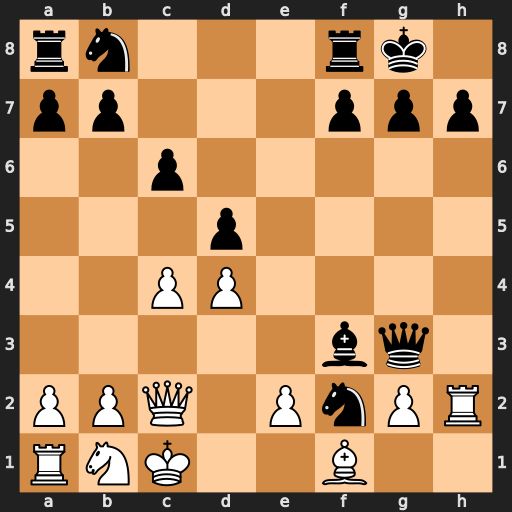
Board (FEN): rn3rk1/pp3ppp/2p5/3p4/2PP4/5bq1/PPQ1PnPR/RNK2B2
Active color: w
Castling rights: -
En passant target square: -
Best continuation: Qxh7#